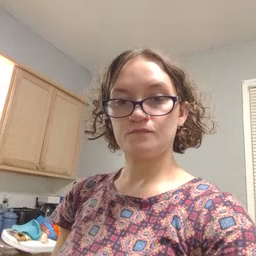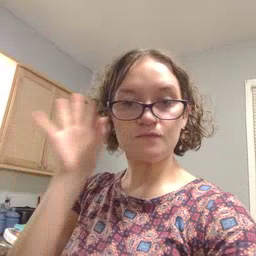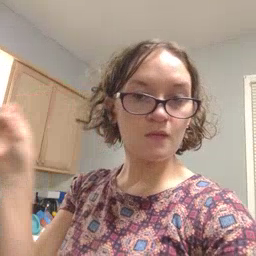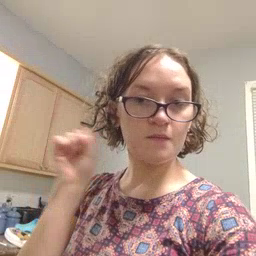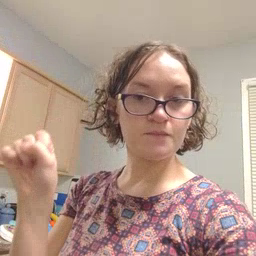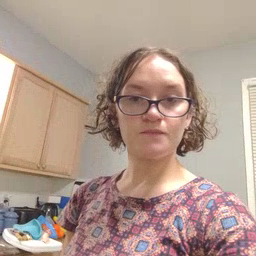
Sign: loud